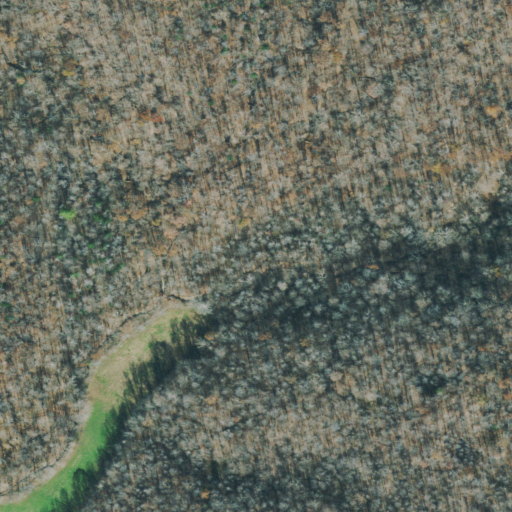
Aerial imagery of valley in Tennessee named Moon Hollow containing deciduous forest and pasture